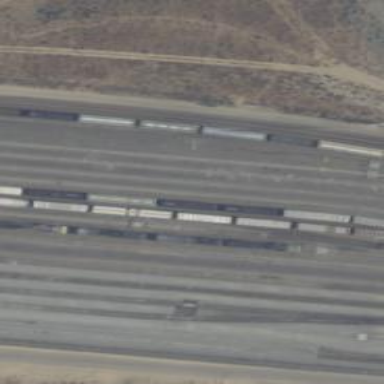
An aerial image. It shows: Railway yard in service.